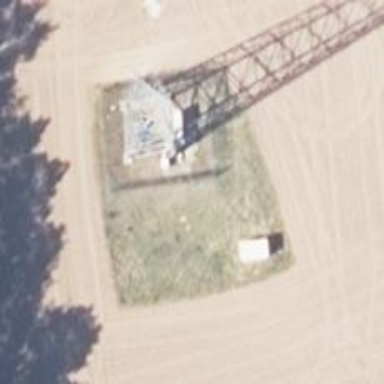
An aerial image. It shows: Man-made mast used for communication purposes.